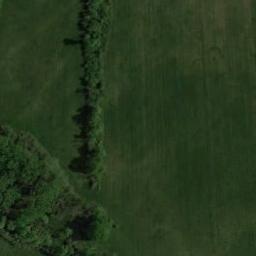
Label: meadow